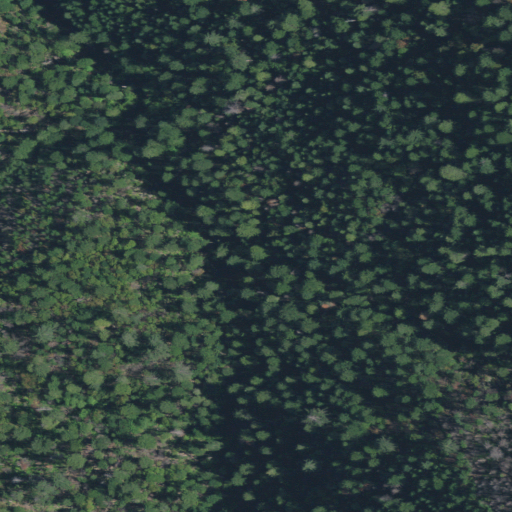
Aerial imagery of valley in California named Manzanita Gulch containing evergreen forest, shrub, grassland, and mixed forest